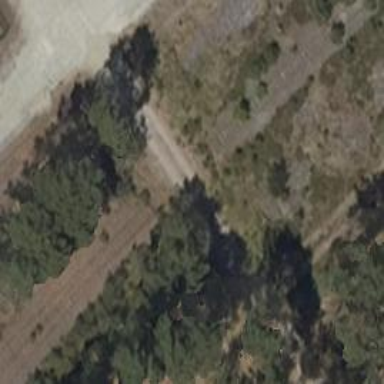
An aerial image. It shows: Abandoned spur railway.